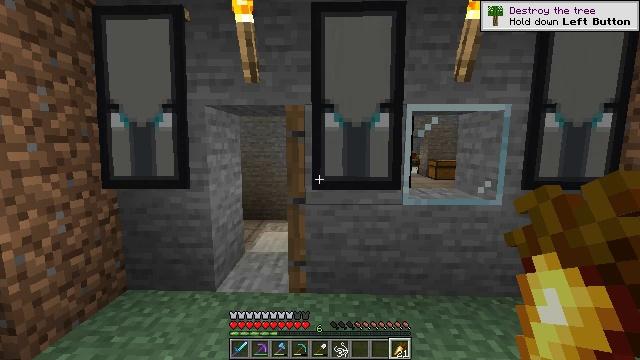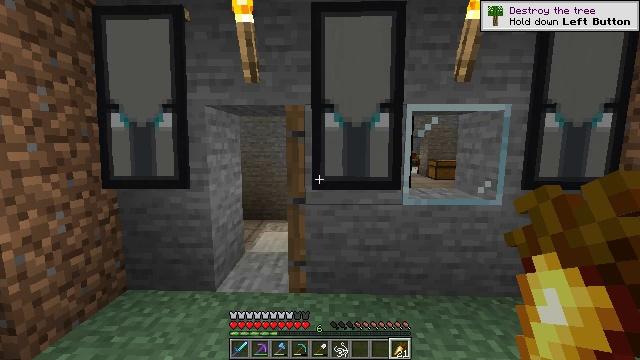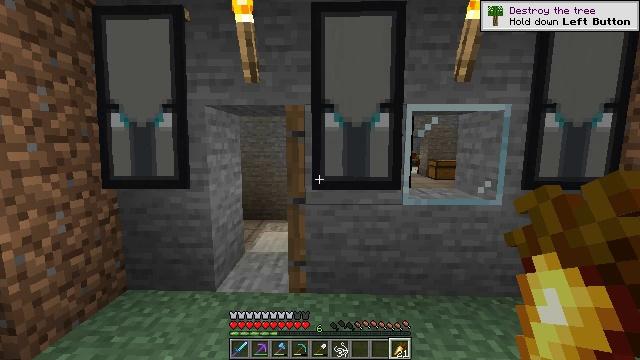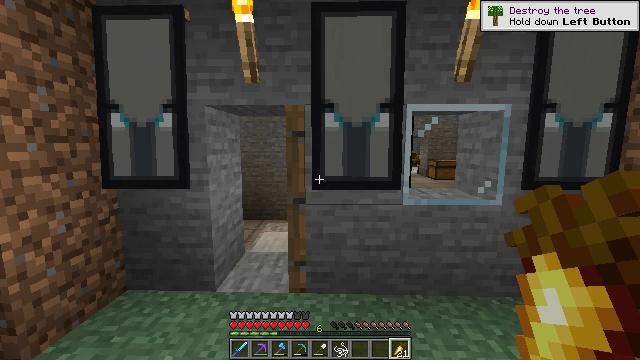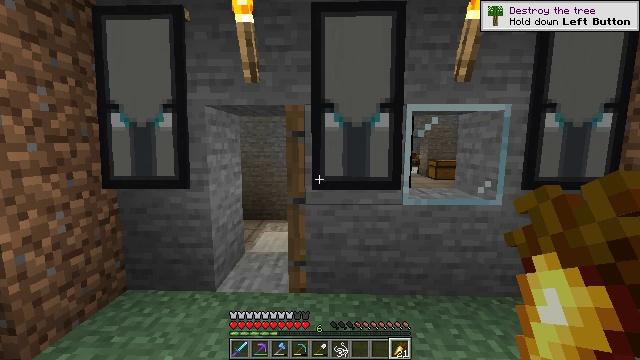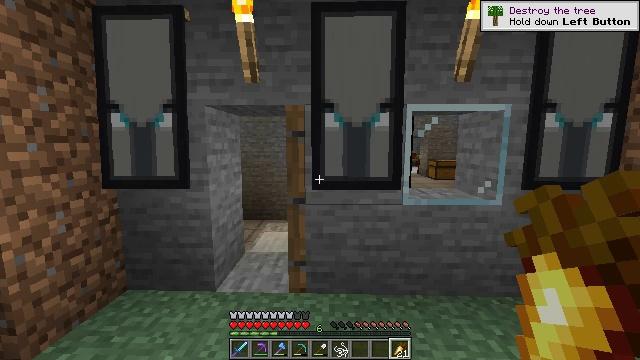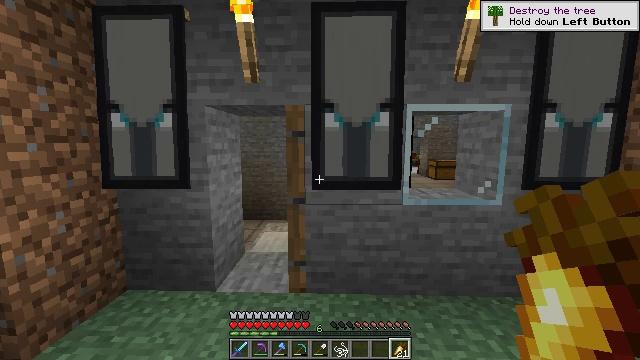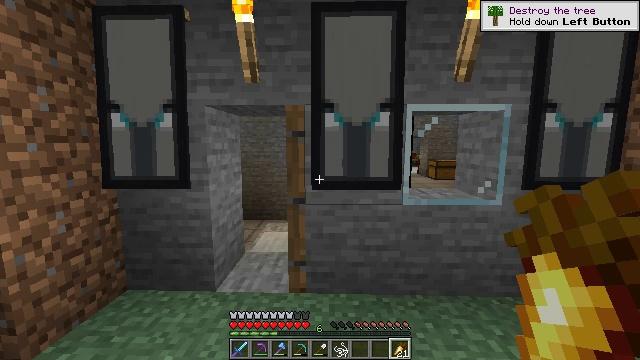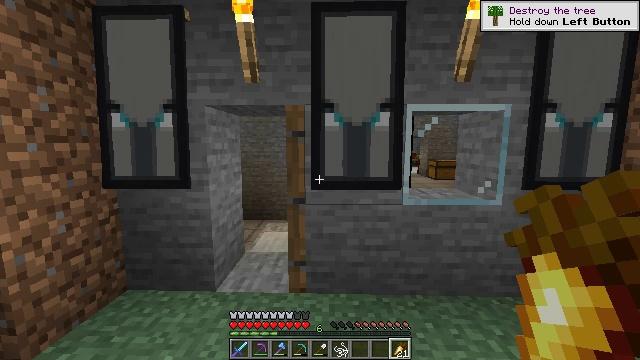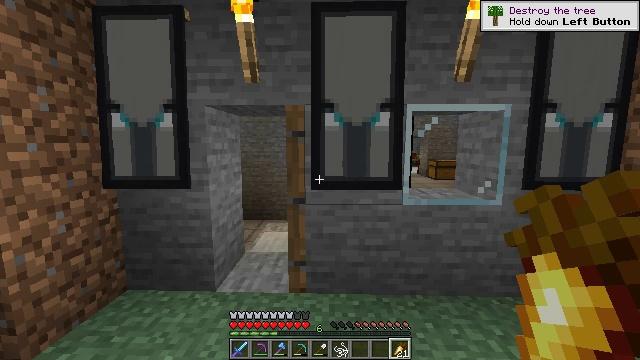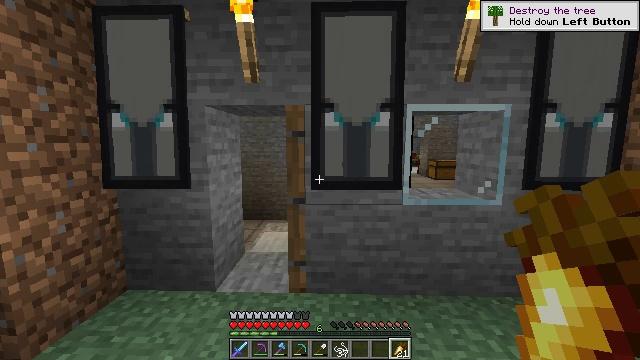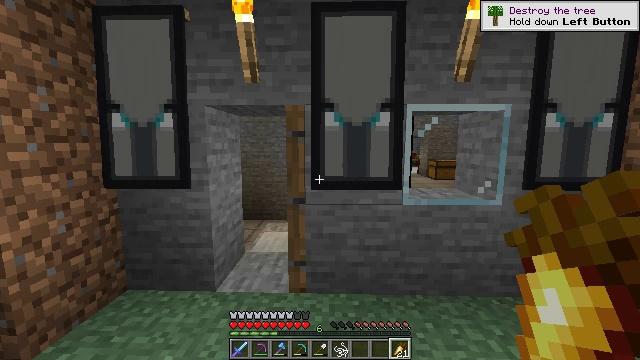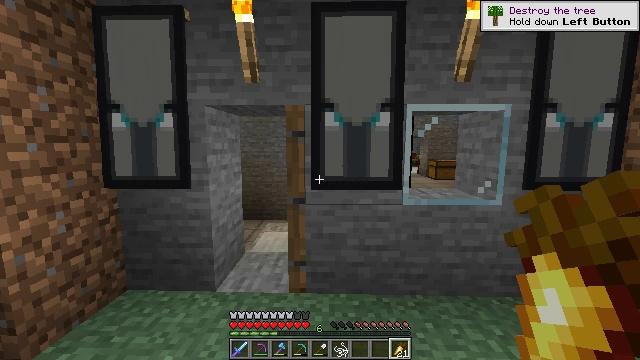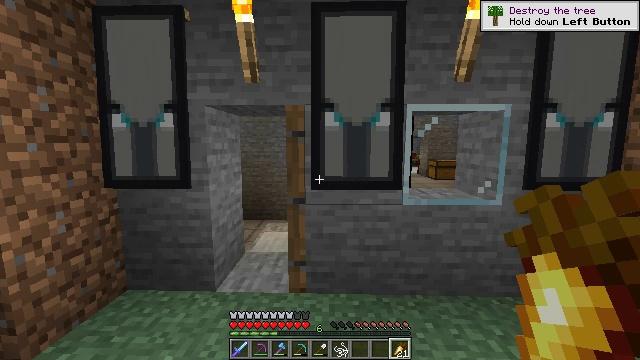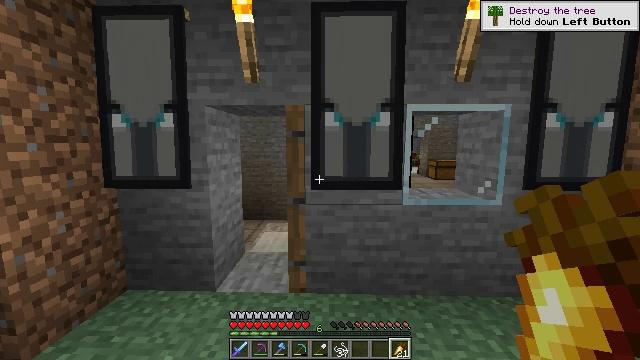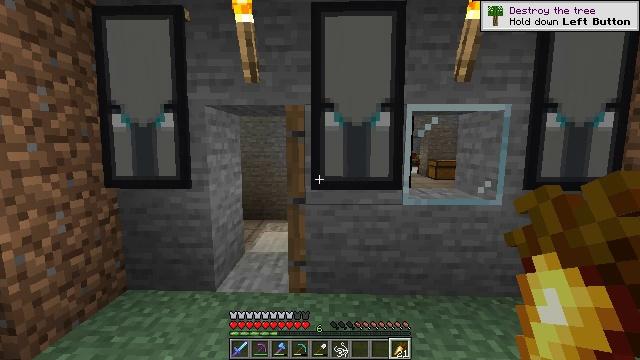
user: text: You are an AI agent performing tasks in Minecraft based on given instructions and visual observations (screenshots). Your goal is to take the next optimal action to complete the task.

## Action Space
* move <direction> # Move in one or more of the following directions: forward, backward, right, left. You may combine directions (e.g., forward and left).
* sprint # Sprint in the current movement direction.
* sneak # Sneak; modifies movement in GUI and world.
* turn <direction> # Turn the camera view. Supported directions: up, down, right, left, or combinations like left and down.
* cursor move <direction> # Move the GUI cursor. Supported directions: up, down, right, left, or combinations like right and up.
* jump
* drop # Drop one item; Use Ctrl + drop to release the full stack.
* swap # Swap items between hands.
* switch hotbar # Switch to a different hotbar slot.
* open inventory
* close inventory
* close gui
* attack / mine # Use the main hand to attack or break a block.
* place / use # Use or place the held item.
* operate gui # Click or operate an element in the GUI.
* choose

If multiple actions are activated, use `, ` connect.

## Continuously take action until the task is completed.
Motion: motion action
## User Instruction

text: Make smooth stone by smelting regular stone.
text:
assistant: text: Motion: no_op
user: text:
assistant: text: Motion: no_op
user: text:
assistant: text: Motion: no_op
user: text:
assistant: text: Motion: no_op
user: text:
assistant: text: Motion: no_op
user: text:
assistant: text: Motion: no_op
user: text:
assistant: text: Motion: no_op
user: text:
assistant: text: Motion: no_op
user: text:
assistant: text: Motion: no_op
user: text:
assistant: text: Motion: no_op
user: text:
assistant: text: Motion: no_op
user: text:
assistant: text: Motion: no_op
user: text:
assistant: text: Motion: no_op
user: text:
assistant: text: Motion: no_op
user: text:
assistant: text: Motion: no_op
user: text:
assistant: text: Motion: no_op
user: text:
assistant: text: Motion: no_op
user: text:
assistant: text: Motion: no_op
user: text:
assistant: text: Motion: no_op
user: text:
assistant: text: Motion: no_op
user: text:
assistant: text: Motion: no_op
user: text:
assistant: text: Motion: no_op
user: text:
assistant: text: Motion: no_op
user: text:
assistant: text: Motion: no_op
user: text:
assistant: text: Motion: no_op
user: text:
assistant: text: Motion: no_op
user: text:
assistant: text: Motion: no_op
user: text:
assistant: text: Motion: no_op
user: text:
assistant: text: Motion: no_op
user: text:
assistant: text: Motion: no_op